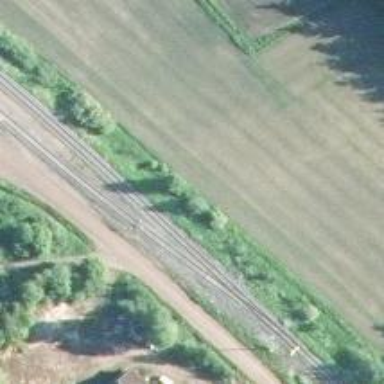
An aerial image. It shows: Wedge used for railway derailment.